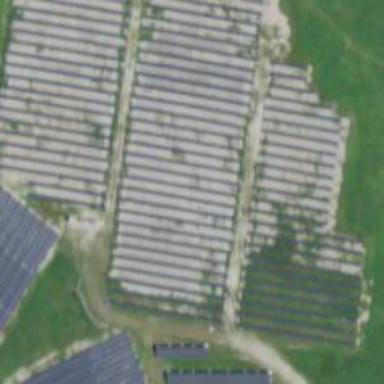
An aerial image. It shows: Solar power plant using photovoltaic technology to generate electricity.